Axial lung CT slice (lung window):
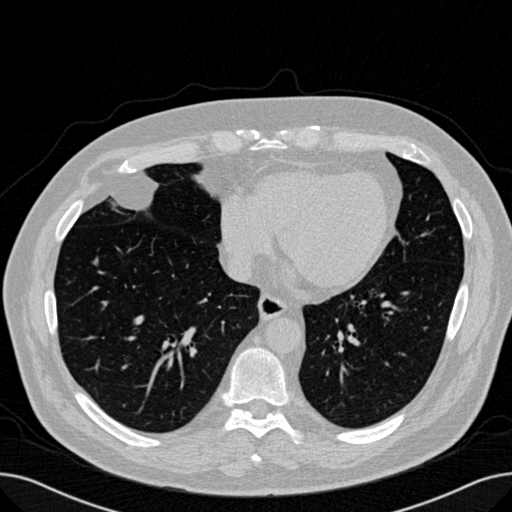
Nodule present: no